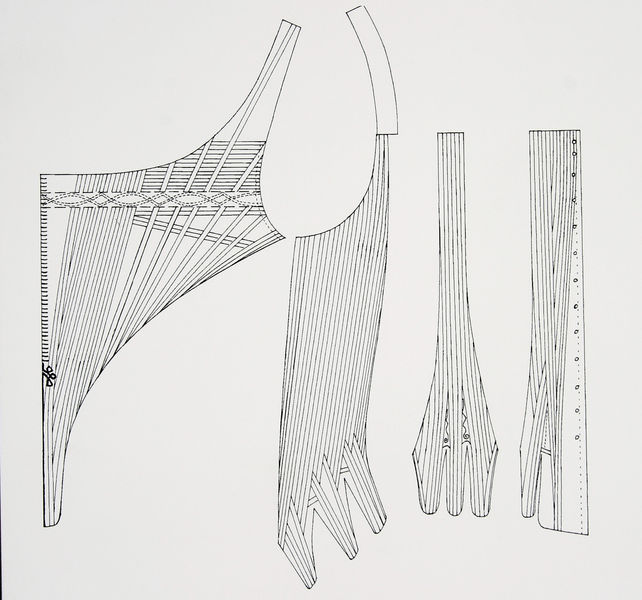
Titel: Muster eines Korsetts
Standort: viele Standorte
Institution: viele Standorte
Schlagwörter: ausschnitt, holz, skizze, zeichnung, mode, modell, mieder, linien, figuren, planken, löffel, streifen, konstruktion, sparren, gabel, teile, reissverschluss, schnittmuster, unterkleider, bausatz